Question: So, I need to increase / decrease by 10% the value of codes 1, 2, 3, 4. But I have no idea about how to it can you guys help me?
.
.

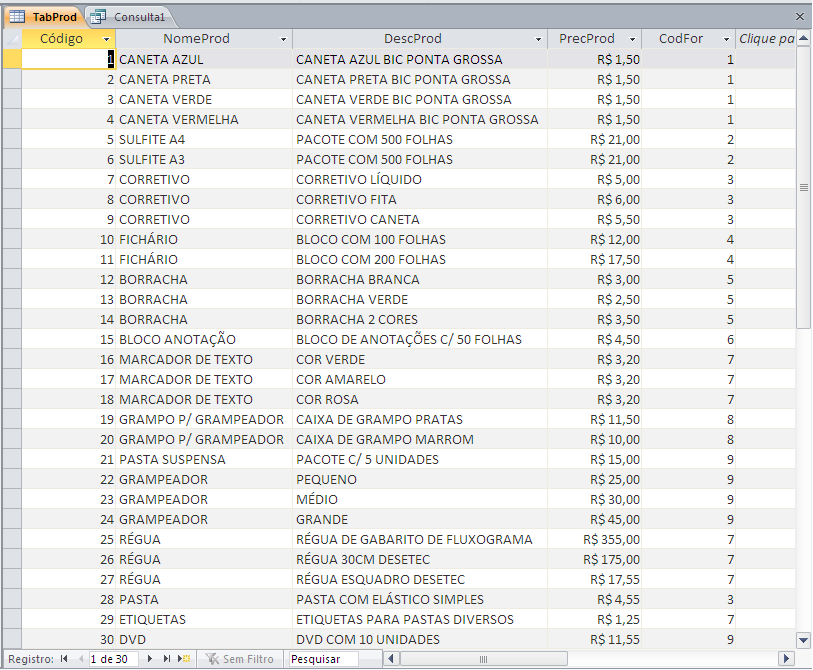
Answer: Only to do not left this question with no answer I'm adding here the correct answer that was posted by <URL> for helping too.
'''
UPDATE TabProd
SET PrecProd = (PrecProd * 1.1)
WHERE Codigo IN (1,2,3,4)
'''